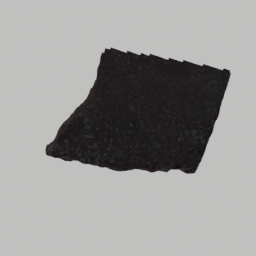
Label: architecture